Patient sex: M
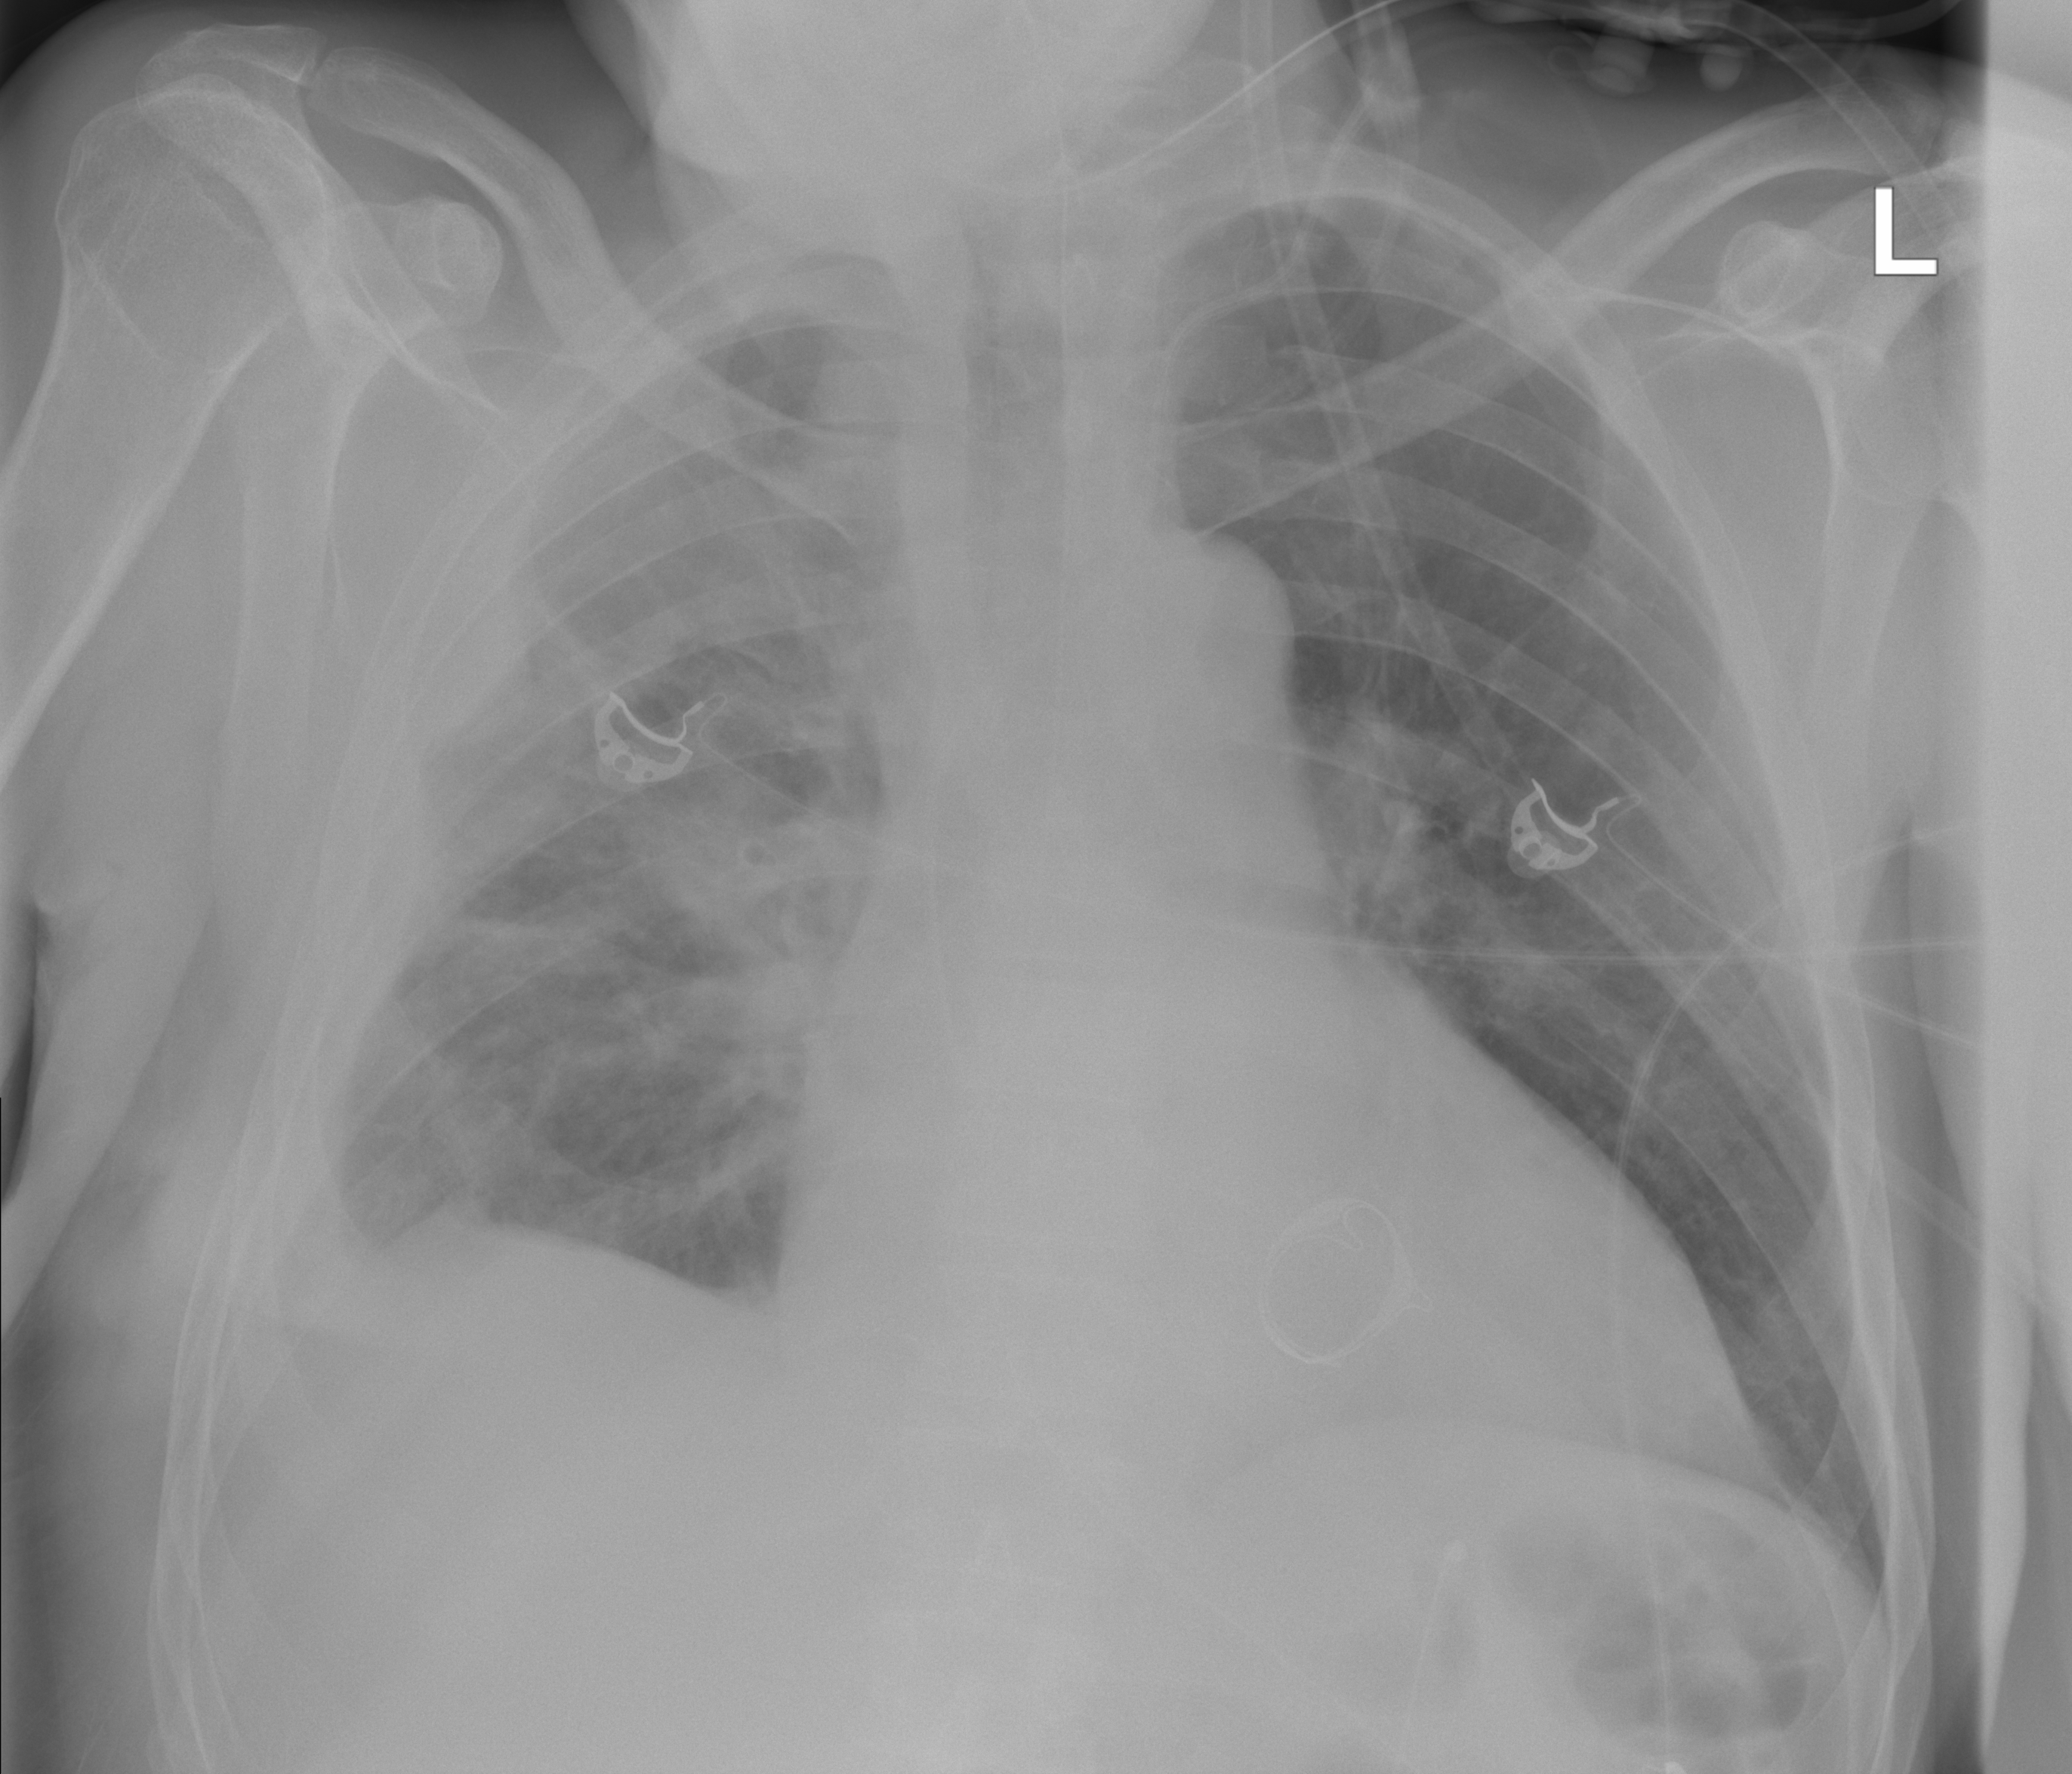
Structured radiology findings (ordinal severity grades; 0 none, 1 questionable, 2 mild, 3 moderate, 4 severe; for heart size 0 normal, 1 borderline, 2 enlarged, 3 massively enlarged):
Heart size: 2
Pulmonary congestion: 0
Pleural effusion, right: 2
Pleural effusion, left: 0
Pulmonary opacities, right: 2
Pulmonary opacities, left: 0
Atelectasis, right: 3
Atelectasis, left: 0